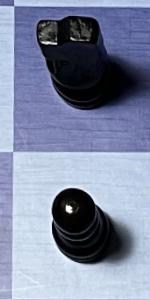
Label: Pawn_Black